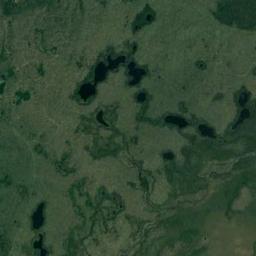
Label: wetland